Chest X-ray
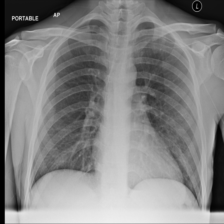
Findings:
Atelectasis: negative
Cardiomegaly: negative
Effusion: negative
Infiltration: negative
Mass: negative
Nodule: negative
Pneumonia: negative
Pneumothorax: negative
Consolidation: positive
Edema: negative
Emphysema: negative
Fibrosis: negative
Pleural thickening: negative
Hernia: negative